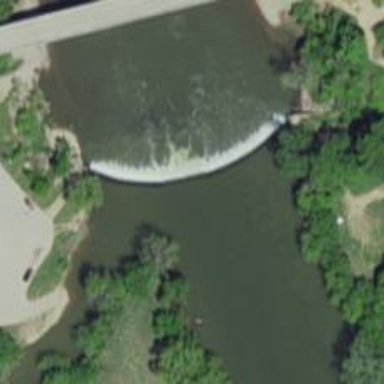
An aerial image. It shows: Dam across waterway.